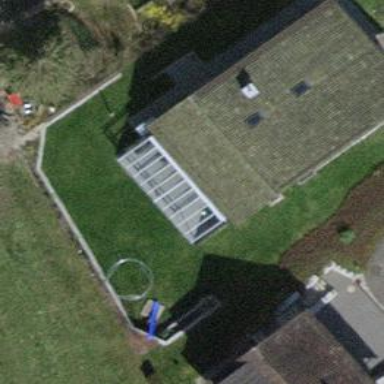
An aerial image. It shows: Detached building.